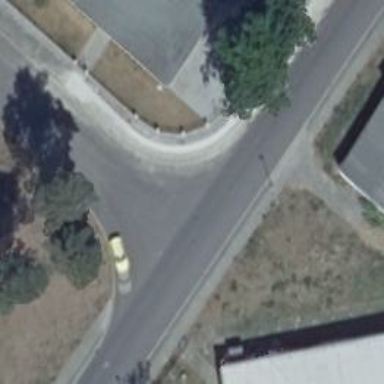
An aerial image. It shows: Asphalt road in residential area.